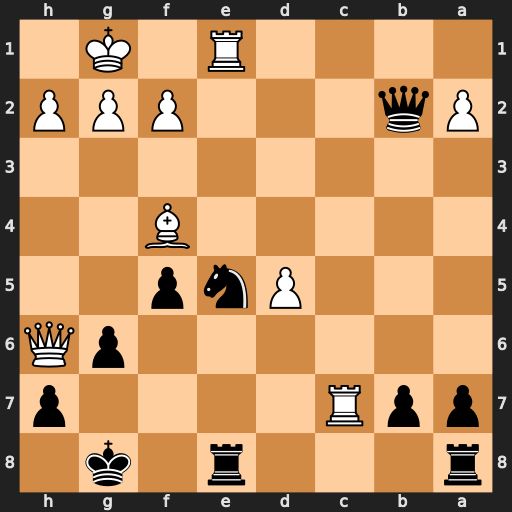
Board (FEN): r3r1k1/ppR4p/6pQ/3Pnp2/5B2/8/Pq3PPP/4R1K1
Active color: b
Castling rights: -
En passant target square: -
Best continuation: Nf7 Rf1 Nxh6